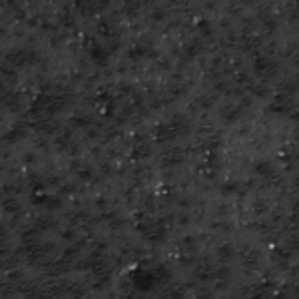
Label: frost